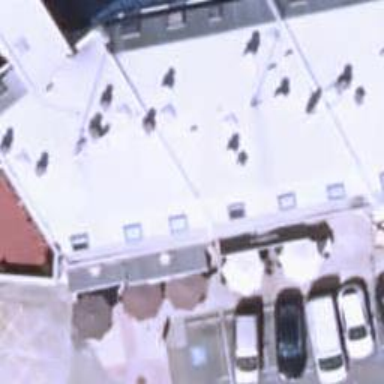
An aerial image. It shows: Restaurant.